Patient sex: M
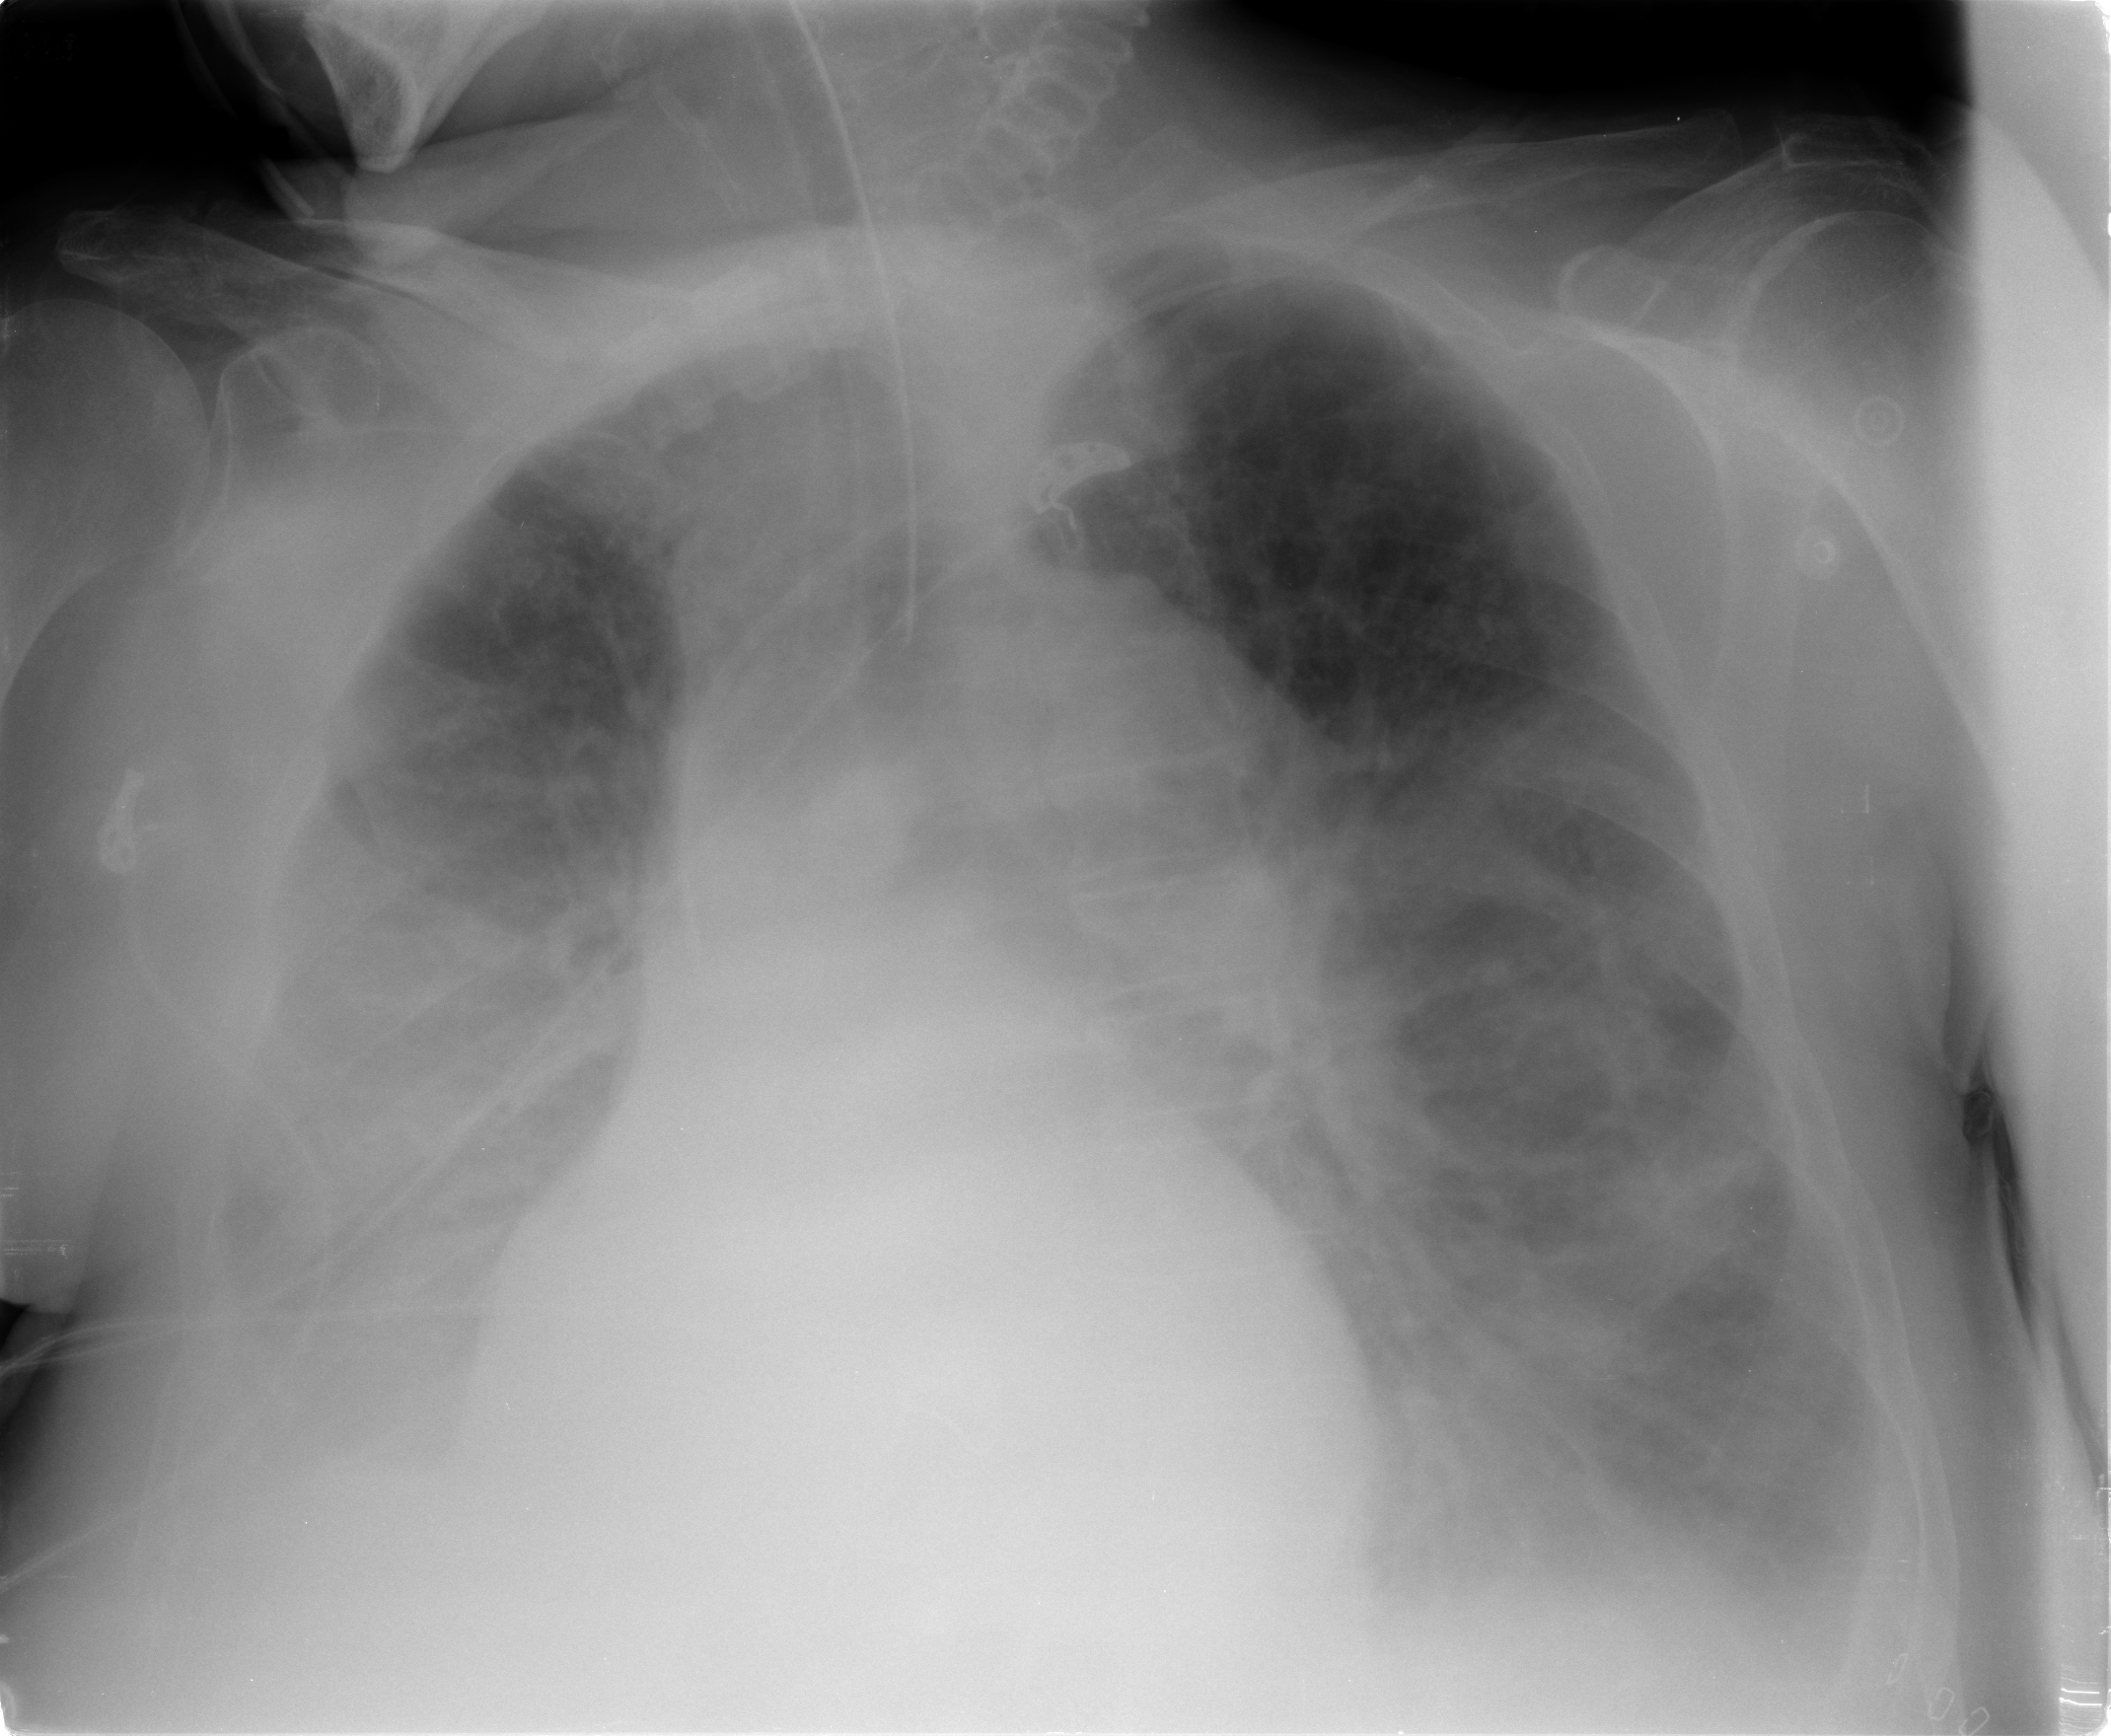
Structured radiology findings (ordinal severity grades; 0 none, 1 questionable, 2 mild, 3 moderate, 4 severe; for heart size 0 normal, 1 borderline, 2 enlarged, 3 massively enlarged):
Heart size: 1
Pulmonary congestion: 2
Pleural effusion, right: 3
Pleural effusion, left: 0
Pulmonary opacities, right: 2
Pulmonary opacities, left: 3
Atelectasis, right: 3
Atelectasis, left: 2